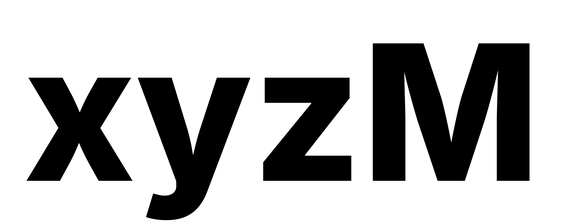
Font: Inter_ExtraBold